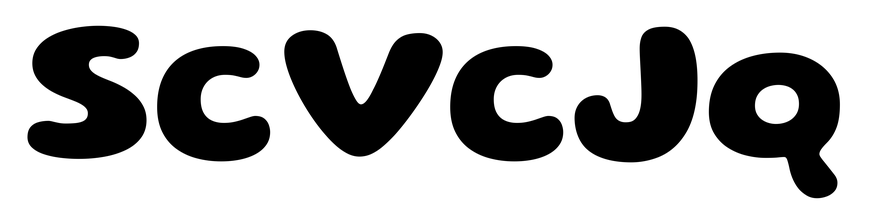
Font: Gluten_Bold